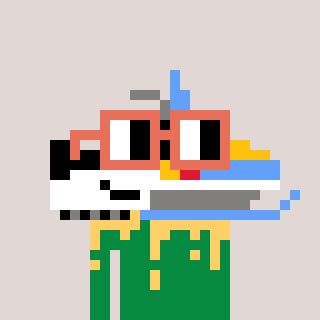
a pixel art character with square orange glasses, a snowmobile-shaped head and a green-colored body on a warm background